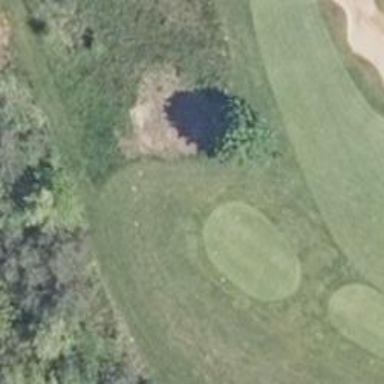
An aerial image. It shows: Golf tee.